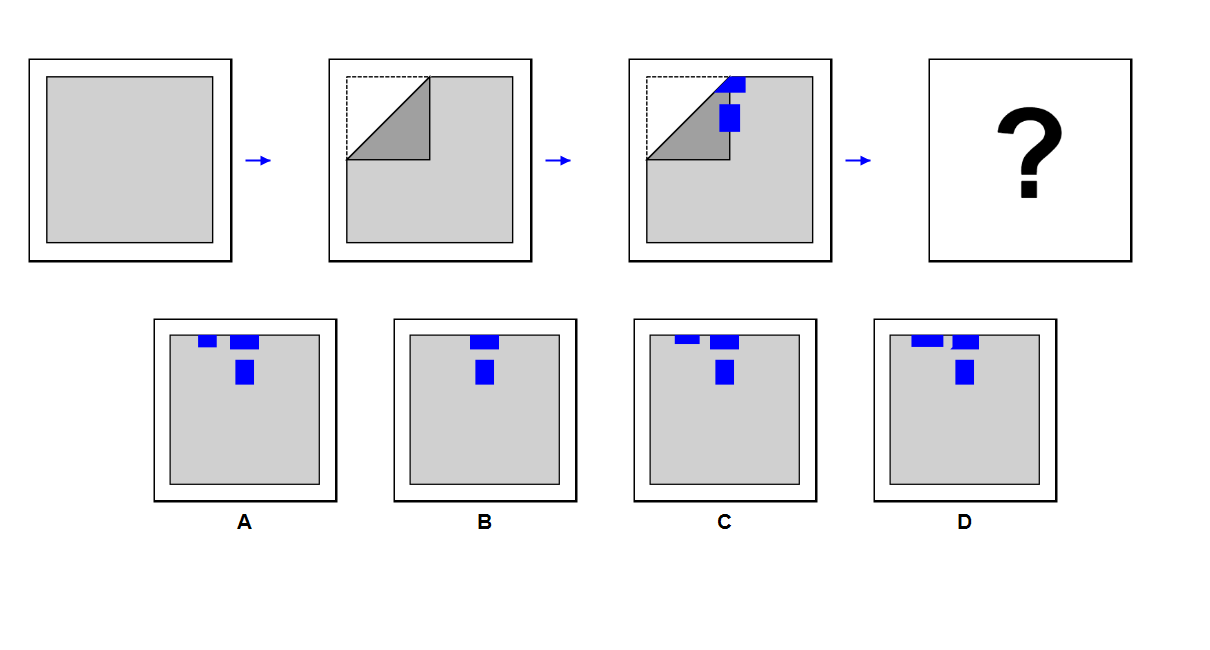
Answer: C